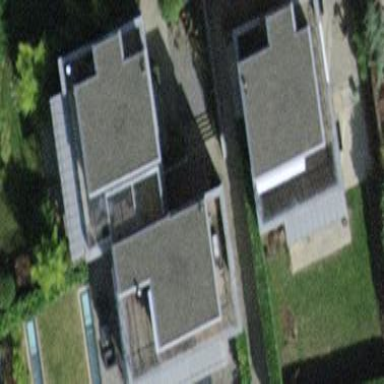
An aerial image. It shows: The building has flat roof that is oriented across.